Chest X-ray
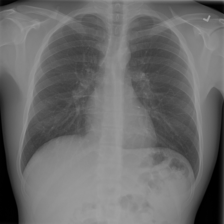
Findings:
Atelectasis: negative
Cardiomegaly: negative
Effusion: negative
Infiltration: negative
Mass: negative
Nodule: negative
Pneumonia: negative
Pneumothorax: negative
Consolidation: negative
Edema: negative
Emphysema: negative
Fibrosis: negative
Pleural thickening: negative
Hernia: negative